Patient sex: F
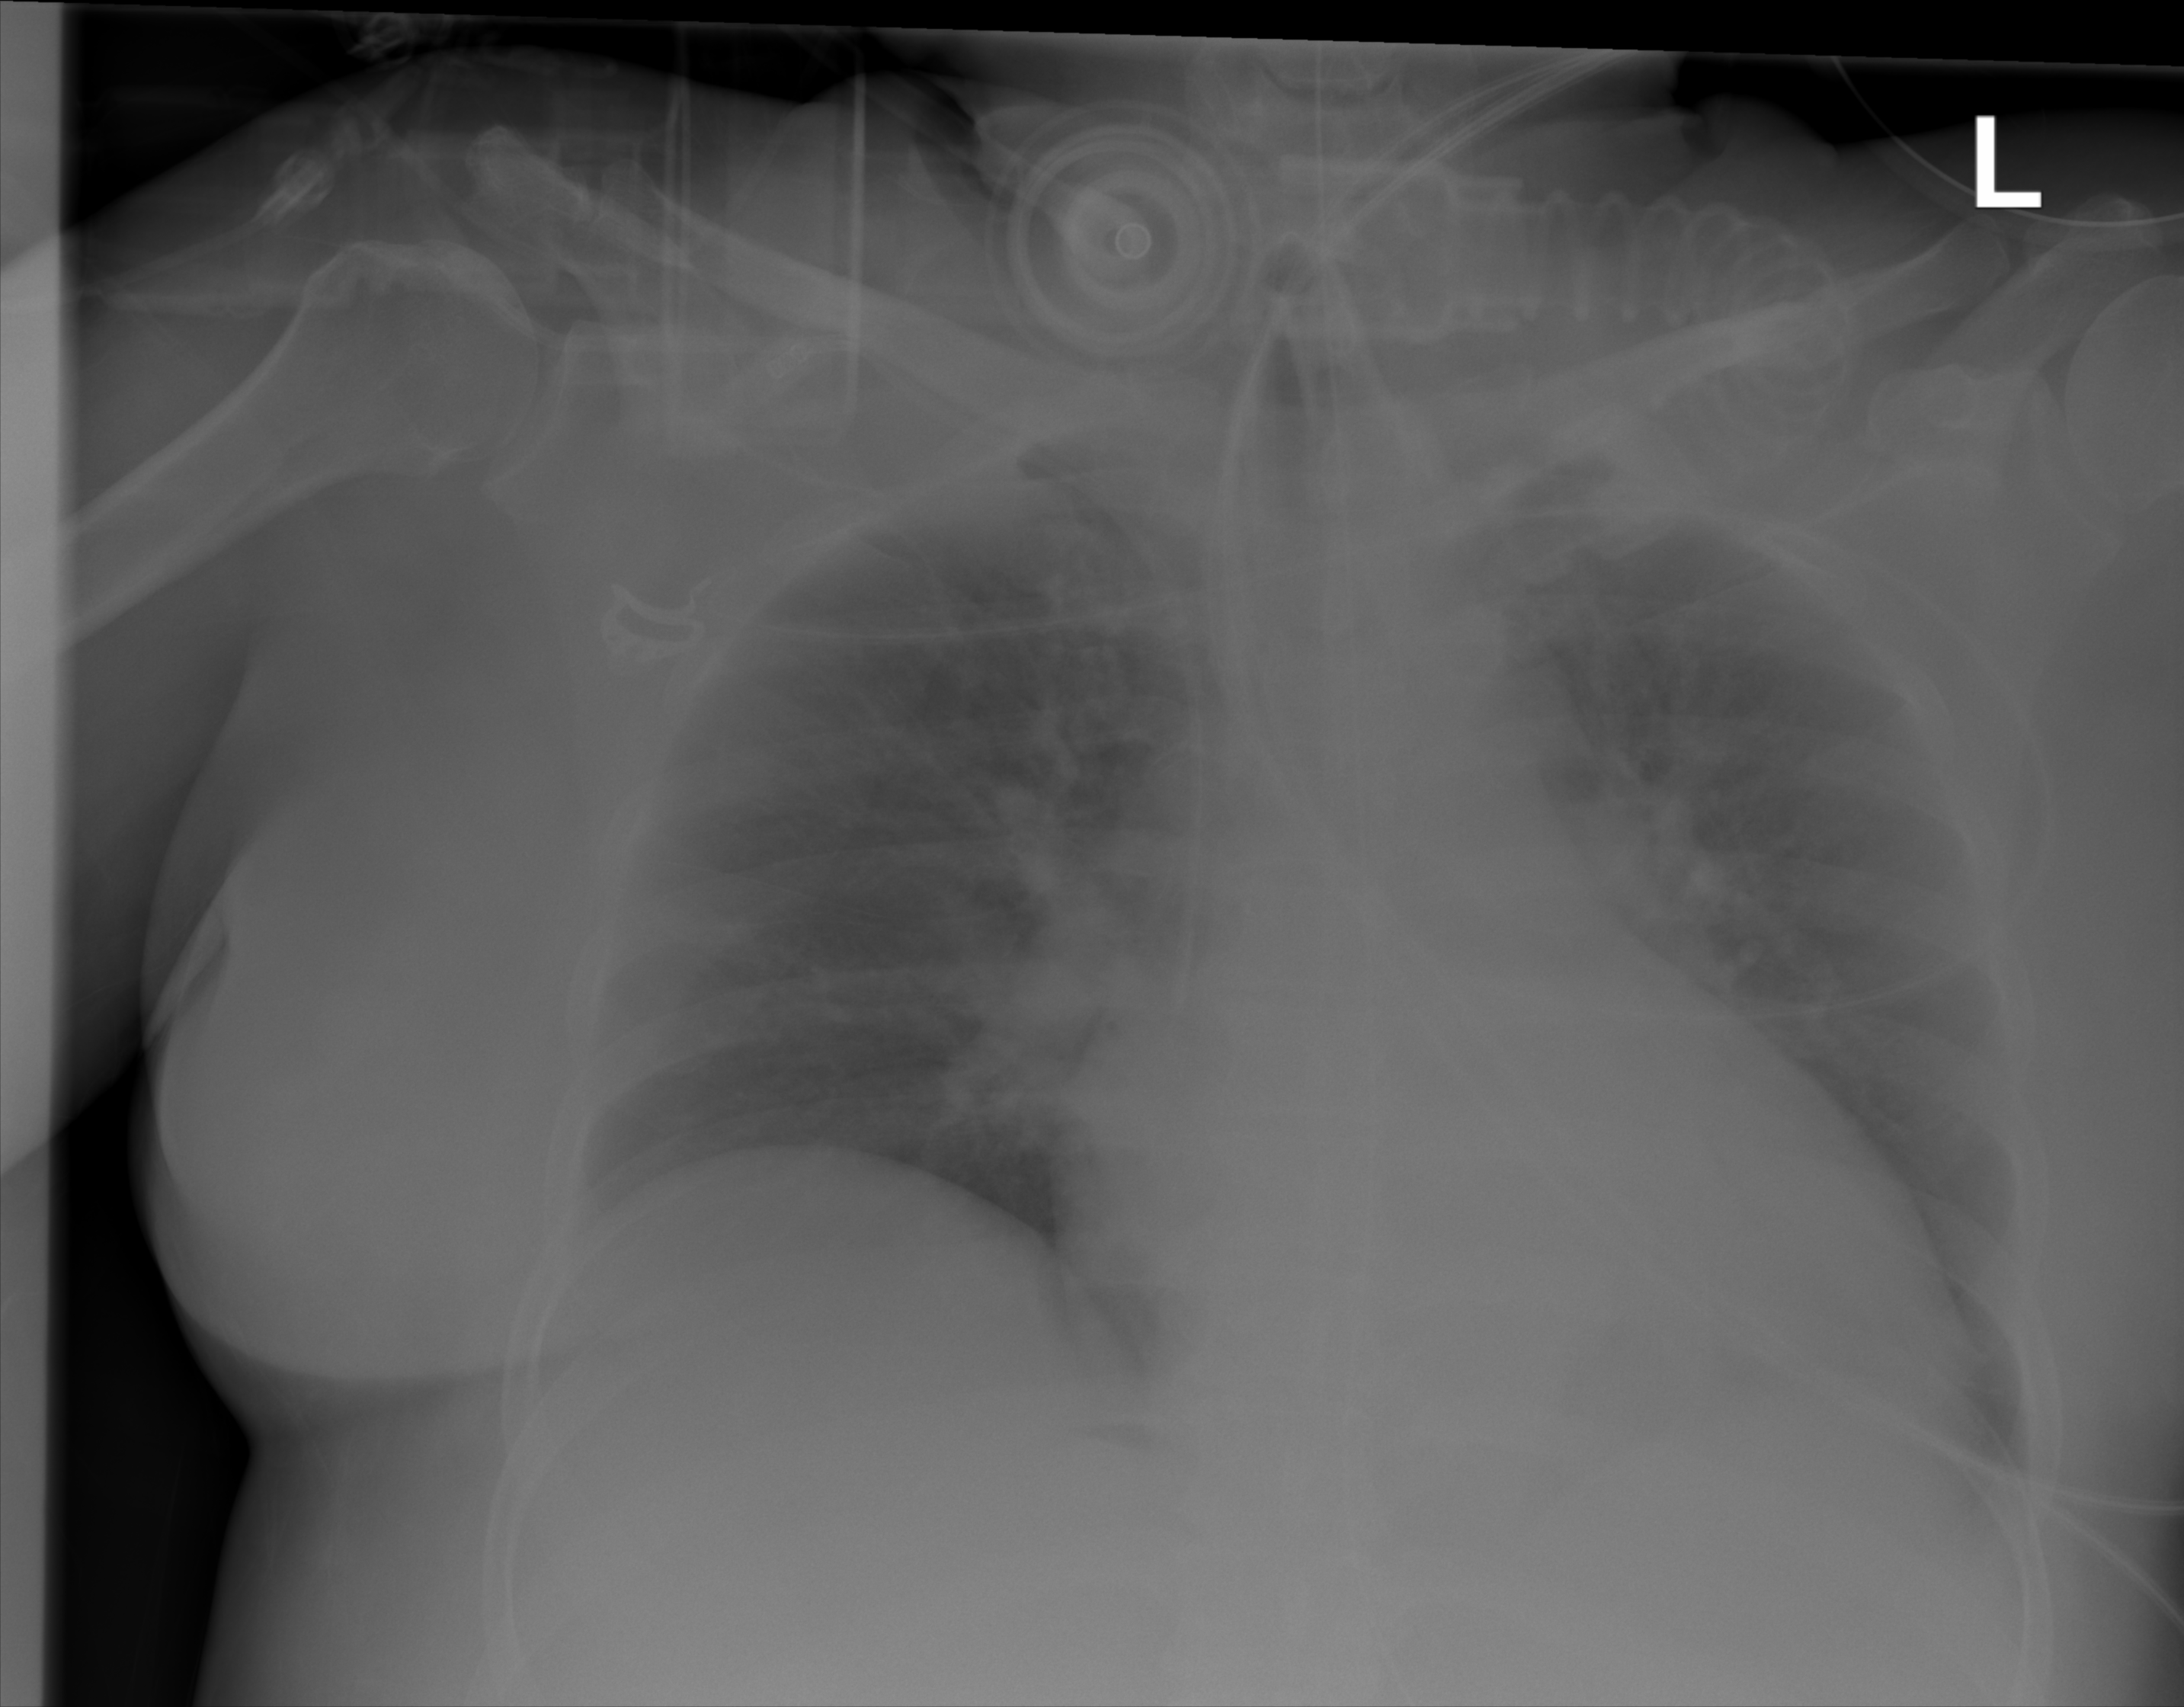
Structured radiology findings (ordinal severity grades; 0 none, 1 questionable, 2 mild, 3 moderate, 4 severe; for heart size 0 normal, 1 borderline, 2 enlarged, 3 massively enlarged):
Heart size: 2
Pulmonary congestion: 2
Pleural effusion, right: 0
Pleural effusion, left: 0
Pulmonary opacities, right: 0
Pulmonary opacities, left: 0
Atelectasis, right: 0
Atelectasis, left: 0